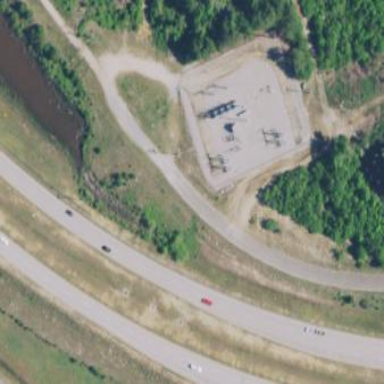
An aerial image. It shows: Distribution power substation secured by fence.